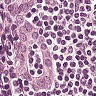
Metastatic tissue present: yes